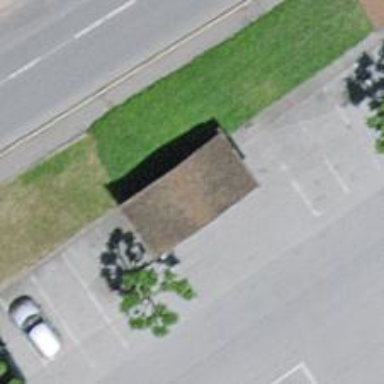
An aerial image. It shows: Kiosk.